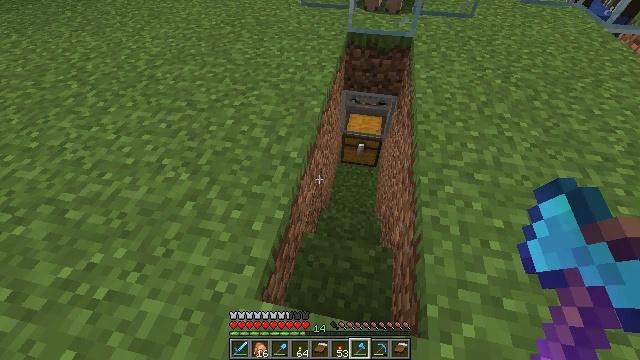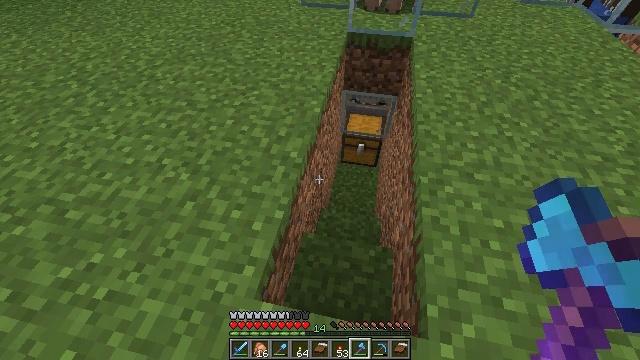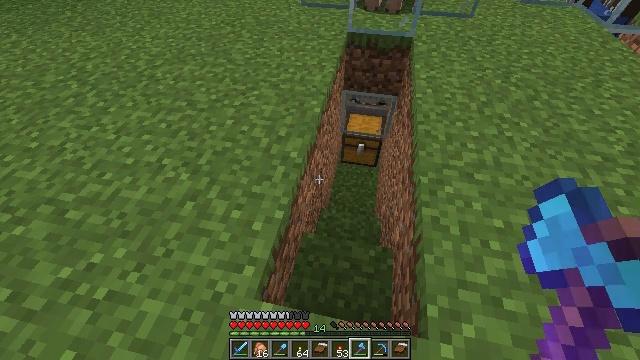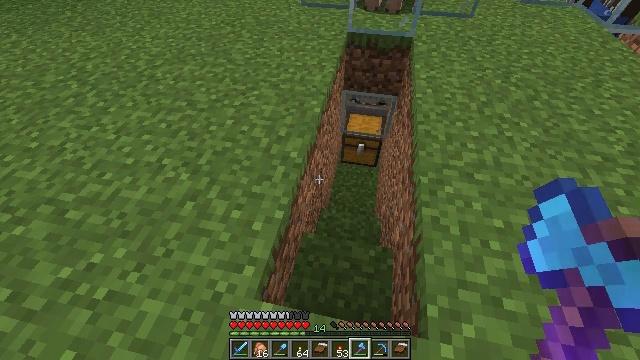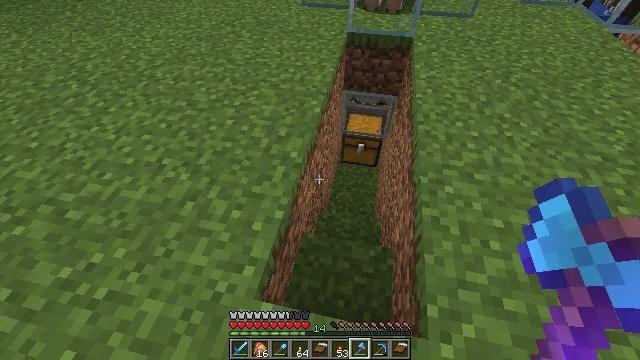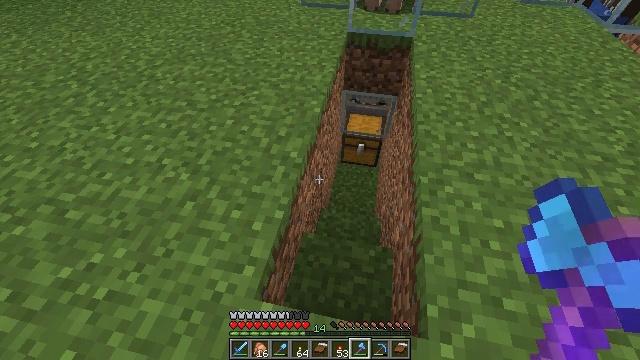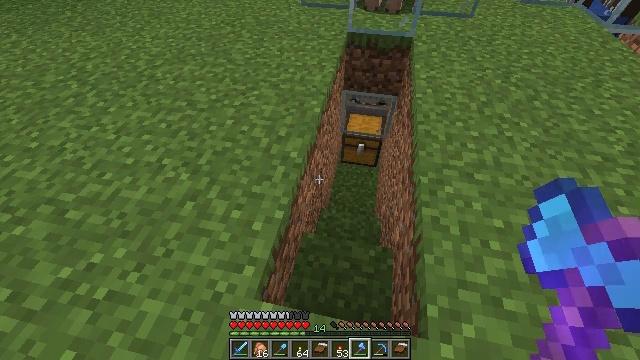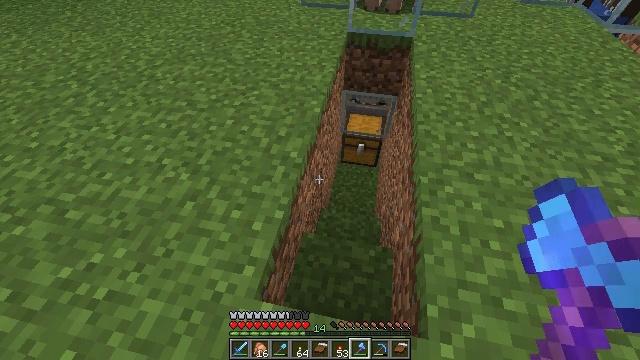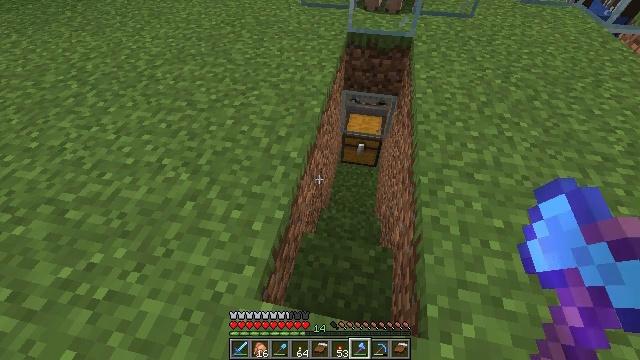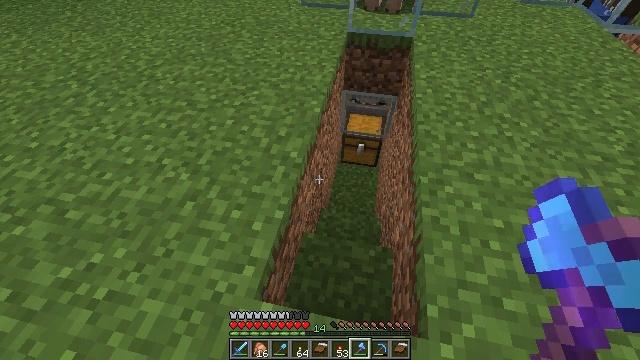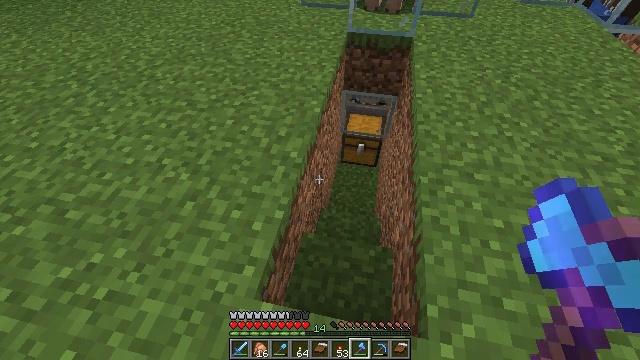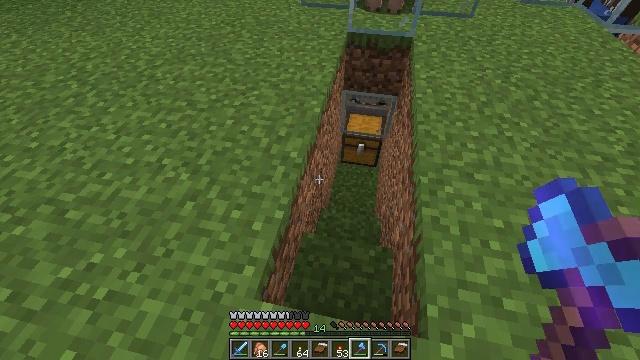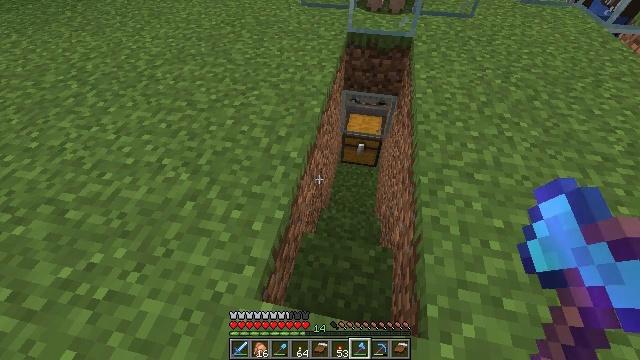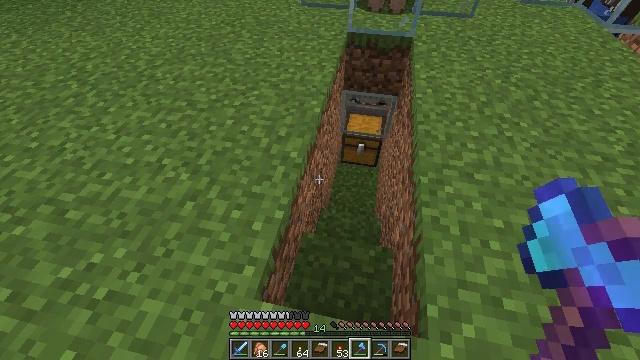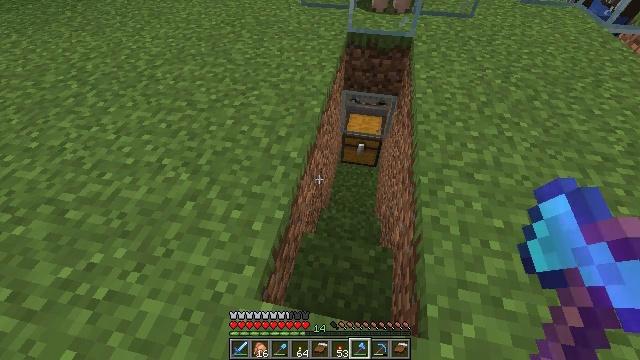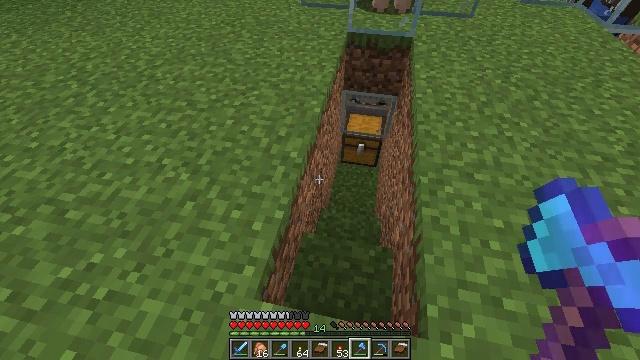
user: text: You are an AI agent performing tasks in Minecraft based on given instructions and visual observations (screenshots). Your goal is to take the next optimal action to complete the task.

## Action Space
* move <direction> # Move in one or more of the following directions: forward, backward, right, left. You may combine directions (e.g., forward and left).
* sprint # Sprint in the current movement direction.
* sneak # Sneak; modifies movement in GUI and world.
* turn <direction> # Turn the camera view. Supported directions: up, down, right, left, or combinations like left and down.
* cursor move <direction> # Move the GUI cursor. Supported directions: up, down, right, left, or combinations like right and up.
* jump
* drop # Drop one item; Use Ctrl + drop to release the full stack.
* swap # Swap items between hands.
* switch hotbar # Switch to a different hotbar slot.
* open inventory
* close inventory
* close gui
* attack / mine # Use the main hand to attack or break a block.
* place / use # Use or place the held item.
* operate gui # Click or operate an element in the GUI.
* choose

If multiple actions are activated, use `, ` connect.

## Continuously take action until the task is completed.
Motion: motion action
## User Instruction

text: Create a brown bed in the crafting grid.
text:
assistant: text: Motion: no_op
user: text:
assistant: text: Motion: no_op
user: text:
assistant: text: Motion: no_op
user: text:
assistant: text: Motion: no_op
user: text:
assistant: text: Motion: no_op
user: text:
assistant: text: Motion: no_op
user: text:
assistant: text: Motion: no_op
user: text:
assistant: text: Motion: no_op
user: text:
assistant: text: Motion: no_op
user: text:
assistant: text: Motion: no_op
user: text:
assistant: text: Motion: no_op
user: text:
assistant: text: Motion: no_op
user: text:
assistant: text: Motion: no_op
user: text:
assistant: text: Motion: no_op
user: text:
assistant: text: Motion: no_op
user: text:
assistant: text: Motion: no_op
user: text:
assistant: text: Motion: no_op
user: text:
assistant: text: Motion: no_op
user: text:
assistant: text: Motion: no_op
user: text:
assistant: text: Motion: no_op
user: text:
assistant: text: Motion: no_op
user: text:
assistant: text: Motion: no_op
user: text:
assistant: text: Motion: no_op
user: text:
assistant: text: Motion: no_op
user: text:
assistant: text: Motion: no_op
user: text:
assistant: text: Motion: no_op
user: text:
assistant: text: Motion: no_op
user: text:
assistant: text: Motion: no_op
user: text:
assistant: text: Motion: no_op
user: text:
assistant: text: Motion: no_op